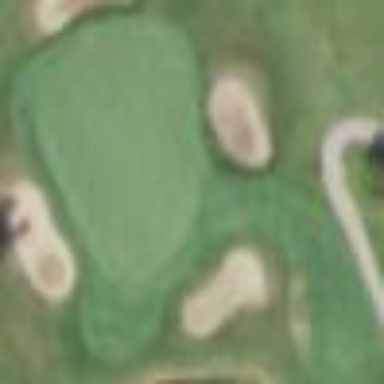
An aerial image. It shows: Golf fairway surrounded by grass.